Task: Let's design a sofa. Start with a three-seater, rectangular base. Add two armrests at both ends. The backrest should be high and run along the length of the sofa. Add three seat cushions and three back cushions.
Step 77:
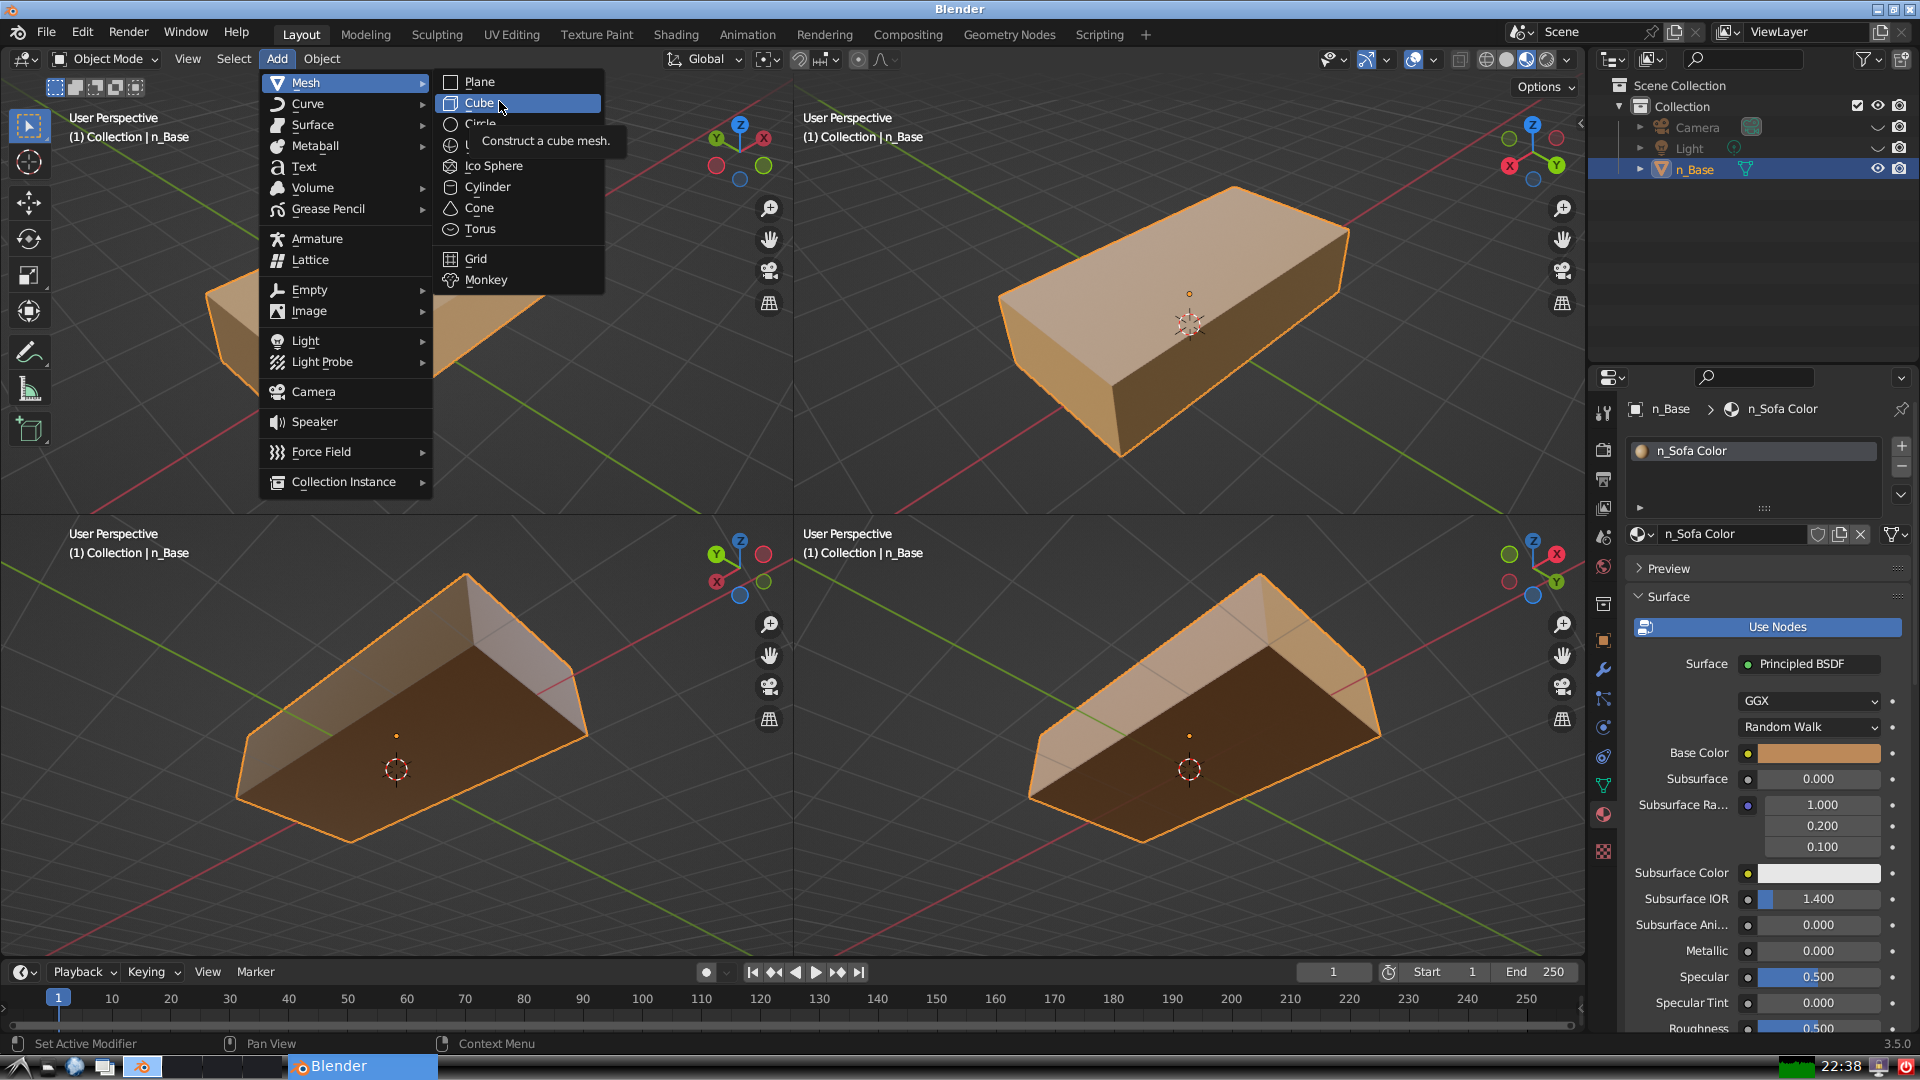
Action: click: no